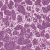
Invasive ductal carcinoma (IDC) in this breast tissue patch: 0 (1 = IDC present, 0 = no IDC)